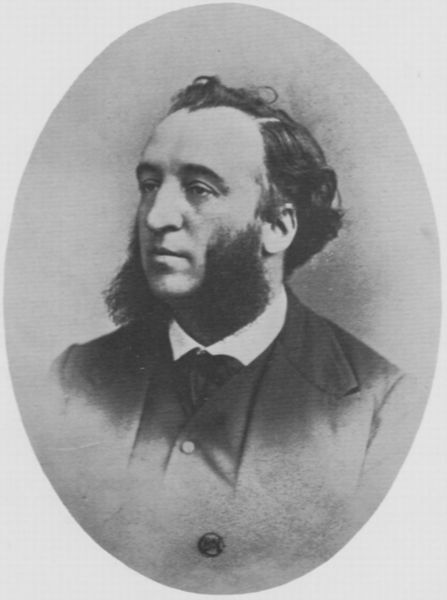
Titel: Jules Ferry (1832-1893), Ministerpräsident 1880-1881, 1883-1885
Künstler: Atelier Nadar
Institution: unbekannt
Schlagwörter: dunkel, mann, schatten, weiß, frisur, grau, haar, hell, licht, mund, nase, ohr, profil, schwarz, stirn, blick, schleier, anzug, bart, hemd, jacke, jung, augen, bärtig, gesicht, kragen, rahmen, bildnis, hals, herr, portrait, porträt, auge, haare, mantel, augenbrauen, kinn, knopf, lippe, lippen, locke, locken, scheitel, oval, rund, wangen, welle, backen, nebel, amerika, rand, krawatte, verträumt, augenbraue, knöpfe, dreiviertelprofil, hemdkragen, jackett, kinnbart, knopfleiste, revers, sakko, weste, geschlossen, hoch, unscharf, foto, fotografie, photographie, hohe stirn, backenbart, koteletten, kotletten, braue, photo, kravatte, verschwommen, halbprofil, kraus, unschärfe, sacko, portarit, nadar, ungekämmt, kotlette, wangenbart